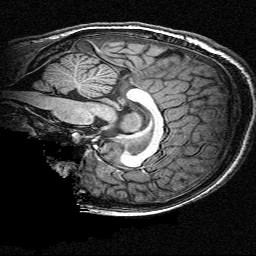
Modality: T1w
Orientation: sagittal
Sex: female
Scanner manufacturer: siemens
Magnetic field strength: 3 T
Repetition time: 2.3 s
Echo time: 0.00336 s